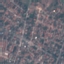
Land use / land cover class: Residential